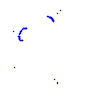
Particle: kaon